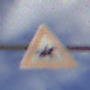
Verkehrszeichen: ReiterLinks
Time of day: MorningAfternoon
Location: Outdoor (Urban)
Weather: PartlyCloudy
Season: NotSpecified
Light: Natural